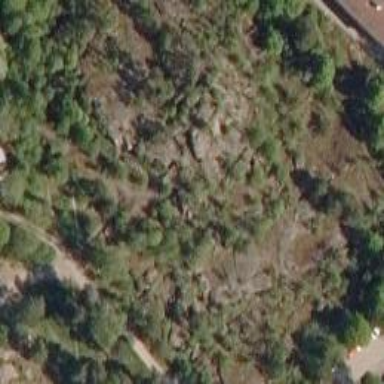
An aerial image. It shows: Cliff in nature.